Question: I created a struct and created functions to perform several things on it. I am having trouble with the sortLength function, because when I run the program, only the data in the length gets sorted. Every thing else works fine although I am wondering if it is okay that my order is off a bit since I am using arrays which start their count at 0. I asked my professor for clarification and he told me if I have these (length and then widths) in the array and using comma to clearly separate them
'''
10,8 4,3 6,5 5,1 2,1 3, 2
'''
Then it is sorted on length, then array will be:
'''
2 ,1 3,2 4, 3 5,1 6,5 10,8
'''
However, I am not getting that for my output.
Here is the output I am getting.

Here are the instructions for the sortLength function.
Note that function will sort using the value for length of each rectangle (in ascending order).
You pick any algorithm to use; bubble, selection or insertion.
Remember that you are sorting an array!
---
'''
#include "stdafx.h"
#include <iostream>
using namespace std;
struct RECTANGLE
{
int length;
int width;
int area;
};
const int SIZE = 4;
// Function prototypes
void getValues(RECTANGLE[]);
void print(RECTANGLE[]);
int findMaxArea(RECTANGLE[]);
void sortLength(RECTANGLE[]);
int main()
{
RECTANGLE arrRect[SIZE];
//an array of type RECTANGLE
int whereMax; //where find max area
//put values to each element of array
getValues(arrRect);
cout << endl << endl;
//print out each element of array
print(arrRect);
whereMax = findMaxArea(arrRect);
//find where max area is
cout << endl;
cout << "Max area is " << arrRect[whereMax].area << " at position " << whereMax;
cout << endl;
sortLength(arrRect); //sort base on Length
cout << endl;
//print out each element of array
print(arrRect);
return 0;
}
/**
* Pre-Condition: This function accepts an array of type RECTANGLE.
* Post-Condition: It prompts the user for a length and width value
* and calculates the area.
*/
void getValues(RECTANGLE arrRect[])
{
//put values to each element of array
for (int i = 0; i<SIZE; i++)
{
cout << "
Enter length and width : ";
cin >> arrRect[i].length >> arrRect[i].width;
arrRect[i].area = arrRect[i].length * arrRect[i].width;
//calculate area
}
}
/**
* Pre-Condition: This function accepts an array of type RECTANGLE.
* Post-Condition: It prints the data for length, width, and area.
*/
void print(RECTANGLE arrRect[])
{
//print out each element of array
cout << "Length Width Area" << endl;
for (int i = 0; i<SIZE; i++)
{
cout << arrRect[i].length << " " << arrRect[i].width << " "
<< arrRect[i].area << endl;
}
}
/**
* Pre-Condition: This function accepts an array of type RECTANGLE.
* Post-Condition: It returns an int which represents the position
* of the highest area in the data.
*/
int findMaxArea(RECTANGLE arrRect[])
{
int maxIndex = 0;
int max = arrRect[0].area;
for (int i = 0; i<SIZE; i++)
{
if (max < arrRect[i].area)
{
max = arrRect[i].area;
maxIndex = i;
}
}
return maxIndex;
}
/**
* Pre-Condition: This function accepts an array of type RECTANGLE.
* Post-Condition: It sorts the data in the array according to the
* length value.
*/
void sortLength(RECTANGLE arrRect[])
{
int temp;
for (int i = 0; i < (SIZE - 1); i++)
{
for (int j = i + 1; j < SIZE; j++)
{
if (arrRect[i].length > arrRect[j].length)
{
temp = arrRect[i].length;
arrRect[i].length = arrRect[j].length;
arrRect[j].length = temp;
}
}
}
}
'''
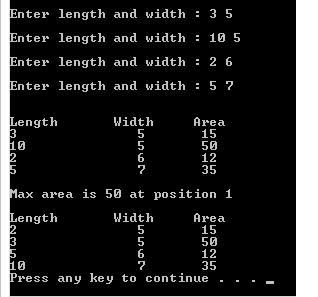
Answer: You are getting the unexpected output since you are changing only the 'length' field while sorting.
'''
void sortLength(RECTANGLE arrRect[])
{
int temp;
for (int i = 0; i < (SIZE - 1); i++)
{
for (int j = i + 1; j < SIZE; j++)
{
if (arrRect[i].length > arrRect[j].length)
{
// ****** PROBLEM ******
// The lines below swap only the length field.
temp = arrRect[i].length;
arrRect[i].length = arrRect[j].length;
arrRect[j].length = temp;
}
}
}
}
'''
What you should do is swap the entire object. Use
'''
void sortLength(RECTANGLE arrRect[])
{
// Make temp a RECTANGLE.
RECTANGLE temp;
for (int i = 0; i < (SIZE - 1); i++)
{
for (int j = i + 1; j < SIZE; j++)
{
if (arrRect[i].length > arrRect[j].length)
{
// Swap the entire object.
temp = arrRect[i];
arrRect[i] = arrRect[j];
arrRect[j] = temp;
}
}
}
}
'''